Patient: sex M, age 36
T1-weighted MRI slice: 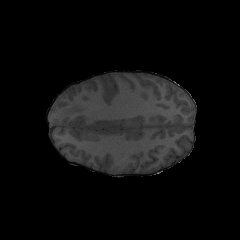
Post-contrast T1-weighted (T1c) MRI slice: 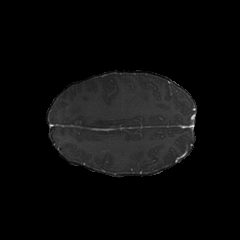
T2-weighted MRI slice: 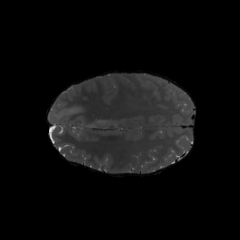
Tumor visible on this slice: yes
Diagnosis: Glioblastoma, IDH-wildtype
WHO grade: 4